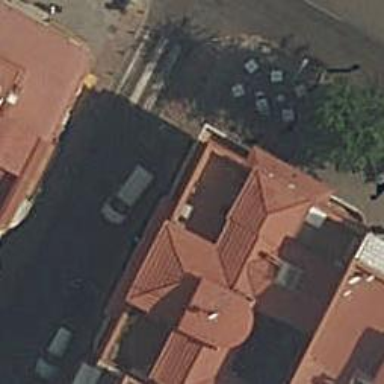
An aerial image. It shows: Café.